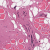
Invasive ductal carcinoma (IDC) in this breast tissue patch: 0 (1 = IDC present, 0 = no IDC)